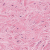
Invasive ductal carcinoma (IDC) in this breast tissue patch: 0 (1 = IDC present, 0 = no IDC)